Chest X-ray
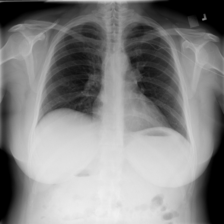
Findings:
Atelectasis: negative
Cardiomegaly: negative
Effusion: negative
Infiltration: negative
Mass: negative
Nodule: negative
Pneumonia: negative
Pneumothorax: negative
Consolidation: negative
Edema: negative
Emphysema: negative
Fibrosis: negative
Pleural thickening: negative
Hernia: negative